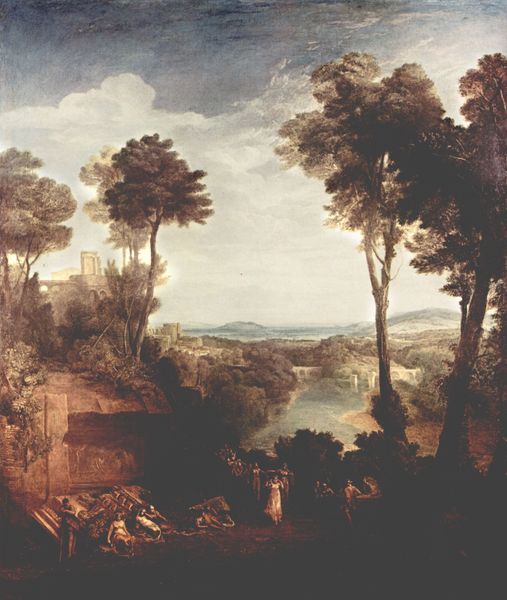
Titel: Hermes und Herse
Künstler: William Turner
Standort: (Großbritannien)
Institution: (Privatsammlung)
Schlagwörter: baum, berg, blau, blätter, dunkel, felsen, gemälde, gruppe, himmel, laub, mann, schatten, wasser, weiß, wolken, bäume, fluss, frauen, grün, landschaft, menschen, mädchen, see, sitzen, stadt, ufer, äste, abend, braun, frau, kleid, licht, nacht, schwarz, szene, blick, gebäude, haus, rot, weg, wolke, leute, malerei, architektur, mensch, ast, baumstamm, ferne, horizont, hügel, stamm, weite, brücke, figur, personen, rosa, tal, wald, turm, strand, italien, berge, mauer, sonnenuntergang, landschaftsmalerei, oliv, grube, romantik, staffage, stämme, treppen, woken, warten, ruine, antike, burg, idyllisch, lichtung, ruinen, romantisch, prozession, tempel, arkadien, koch, repoussoir, lager, sarkophag, arkadisch, brauna, landscape, verbläuung, christi geburt, landschaftsgemälde, woke, weltlandschaft, 18. jahrhundert, arkadische landscahft